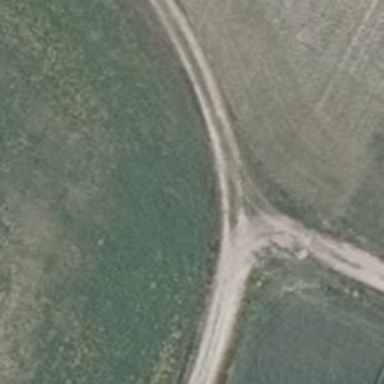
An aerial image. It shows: Track with grade 3 surface.